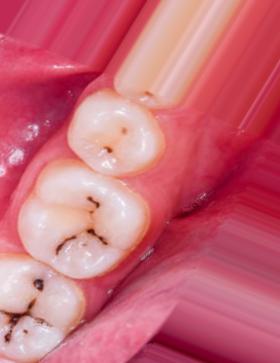
Condition: Caries